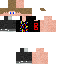
A male human skin with medium skin, wearing brown long hair dressed in a red tshirt and black pants, featuring a closed mouth.